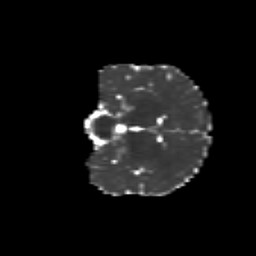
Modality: MD
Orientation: coronal
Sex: male
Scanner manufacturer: siemens
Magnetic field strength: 3 T
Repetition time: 5 s
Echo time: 0.071 s